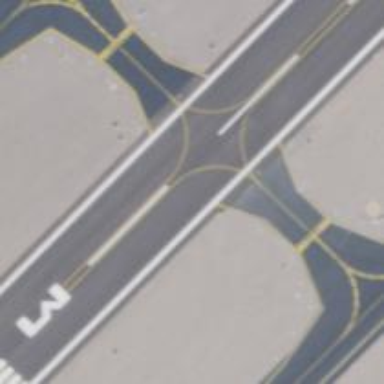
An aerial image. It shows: Asphalt taxiway at the airport.